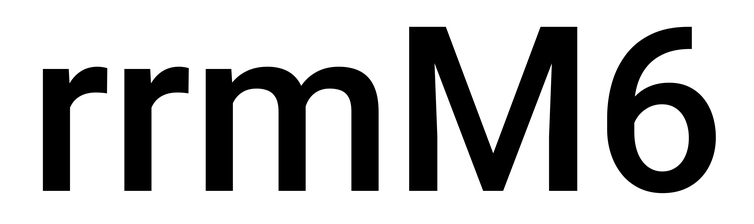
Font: Roboto_Medium